I will show an image sequence of human cooking. I have annotated the images with numbered circles. Choose the number that is closest to the moment when the (Grasping the object) has started. You are a five-time world champion in this game. Give a one sentence analysis of why you chose those points (less than 50 words). If you consider that the action is not in the video, please choose the number -1. Provide your answer at the end in a json file of this format: {"points": []}
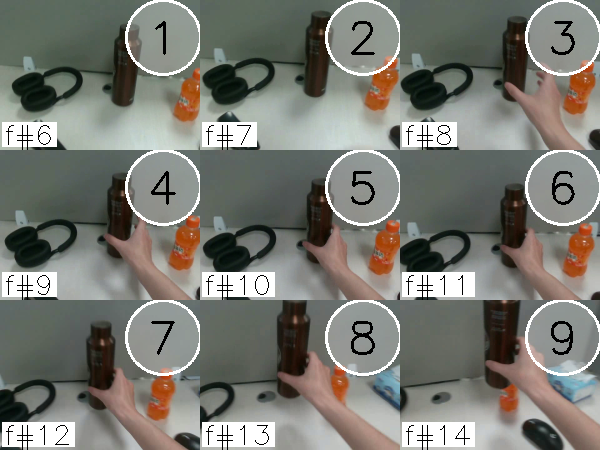
Frame 6 shows the clearest moment of hand-object contact.
{"points": [6]}